Interaction volume radius: 10 \u00c5
Interaction volume height: 25 \u00c5
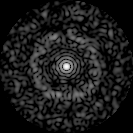
Disorder parameter: 0.8207